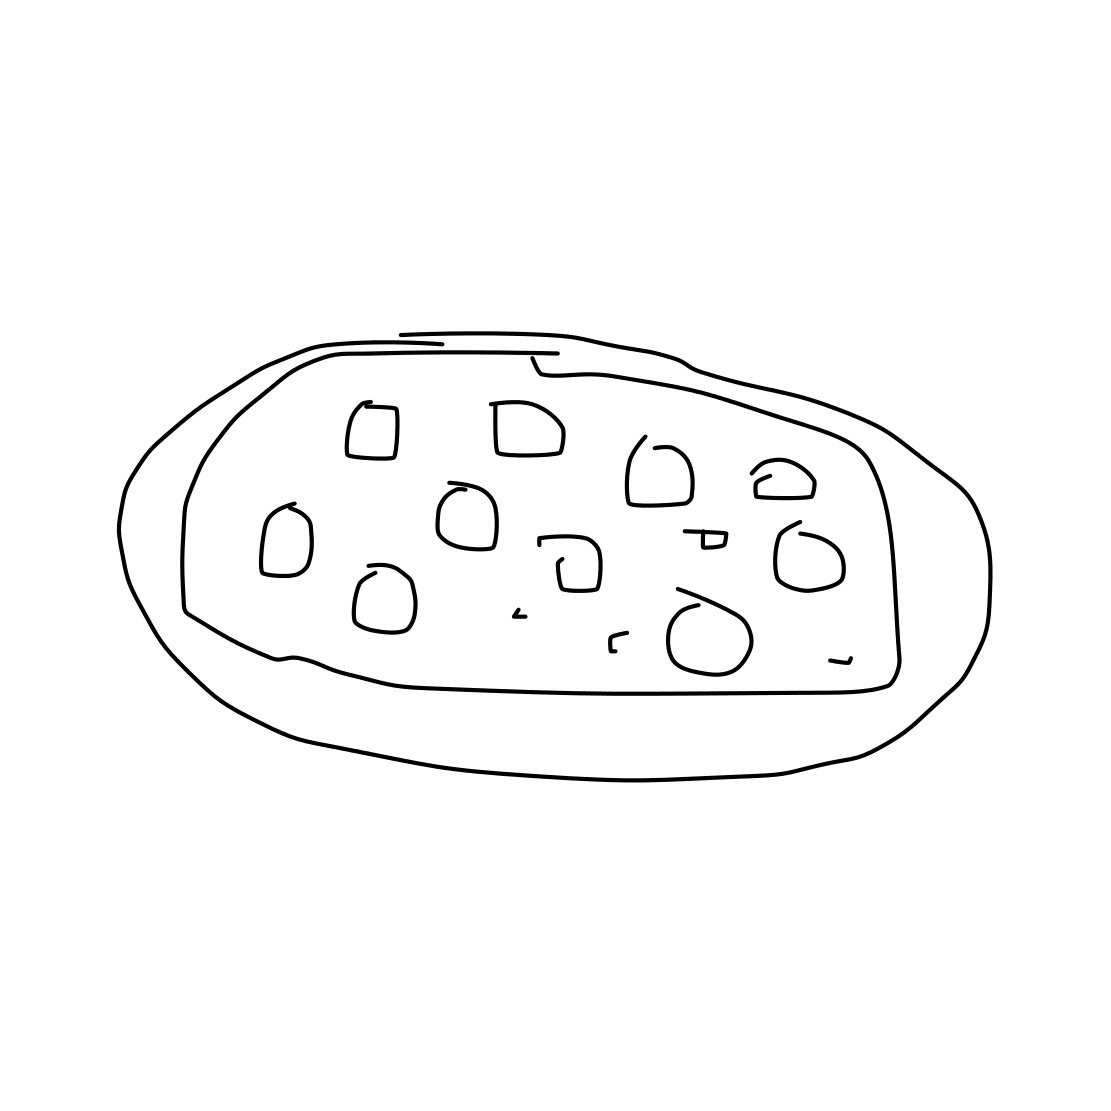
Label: pizza